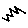
Label: zigzag